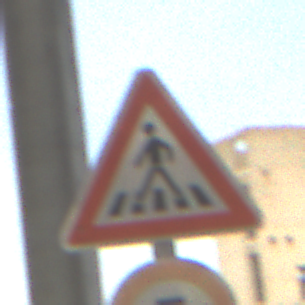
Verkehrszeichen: FussgaengerueberwegRechts
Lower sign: Geschwindigkeit5
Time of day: MorningAfternoon
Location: Roofed (Suburban)
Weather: PartlyCloudy
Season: Winter
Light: Natural